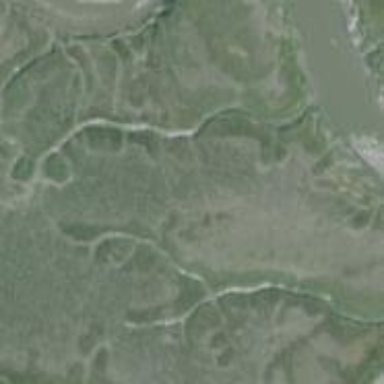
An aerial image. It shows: Tidal saltmarsh wetland area.